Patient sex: F
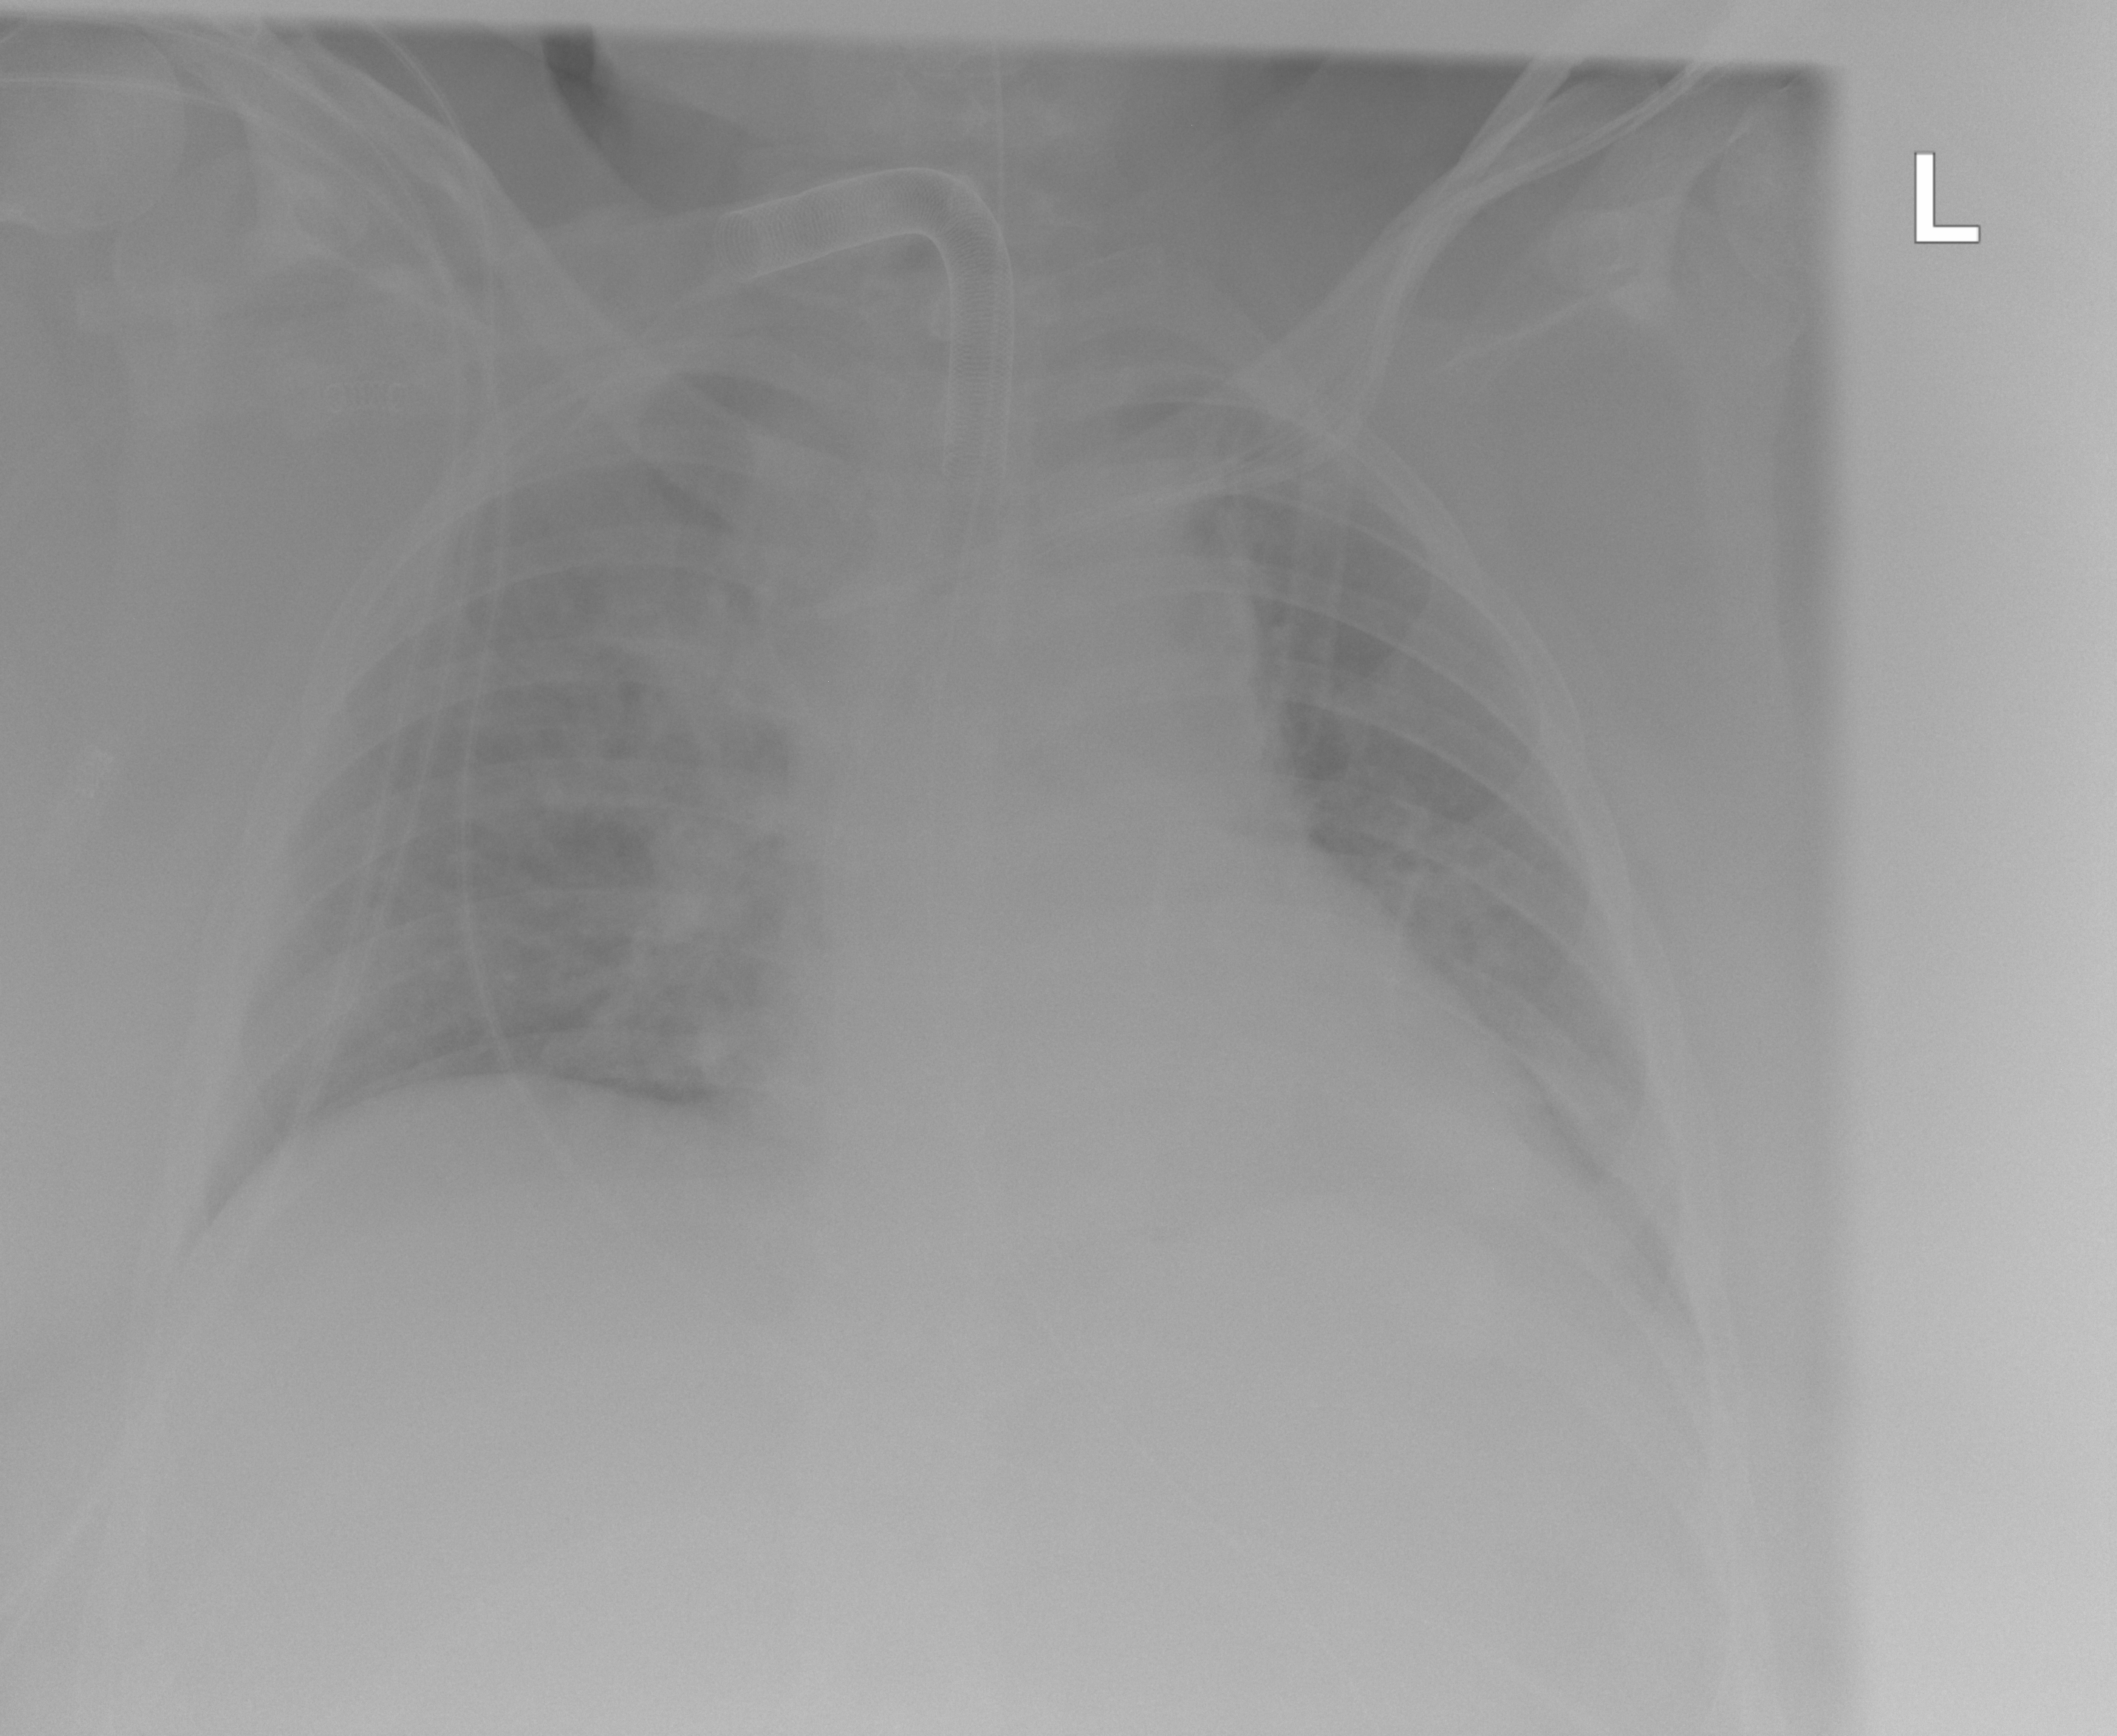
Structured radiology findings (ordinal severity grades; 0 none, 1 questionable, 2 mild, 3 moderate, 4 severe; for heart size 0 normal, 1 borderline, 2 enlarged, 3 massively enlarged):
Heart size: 0
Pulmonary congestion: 2
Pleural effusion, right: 0
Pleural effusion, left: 2
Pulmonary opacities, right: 2
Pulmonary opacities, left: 0
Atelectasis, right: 0
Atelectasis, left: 2